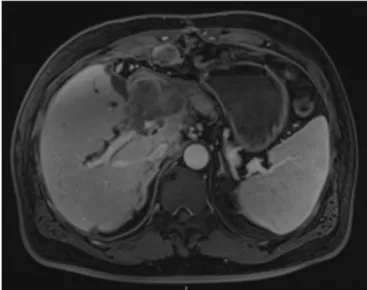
Imaging and endoscopic pictures. Blurring is observed in the hepatic periphery, peritoneum, and abdominal fat interspace, with multiple nodules displaying heterogeneous enhancement within.
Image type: radiology (mri)